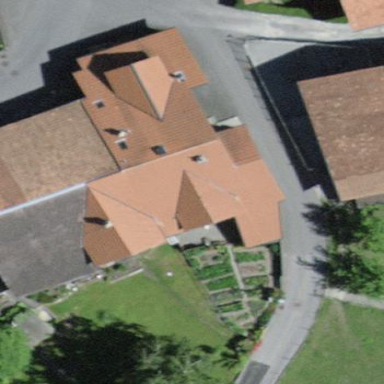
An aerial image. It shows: Farm building.